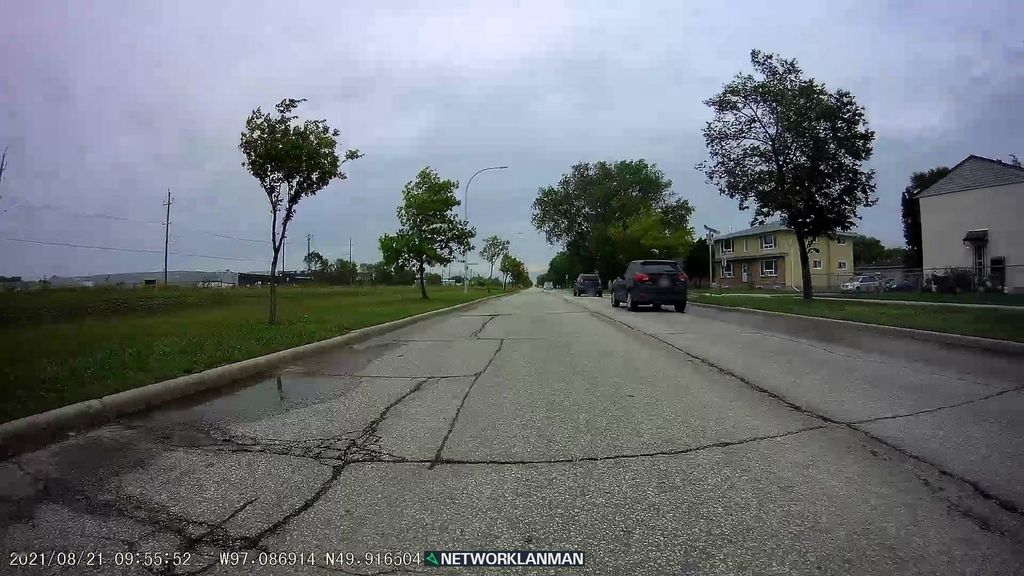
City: winnipeg